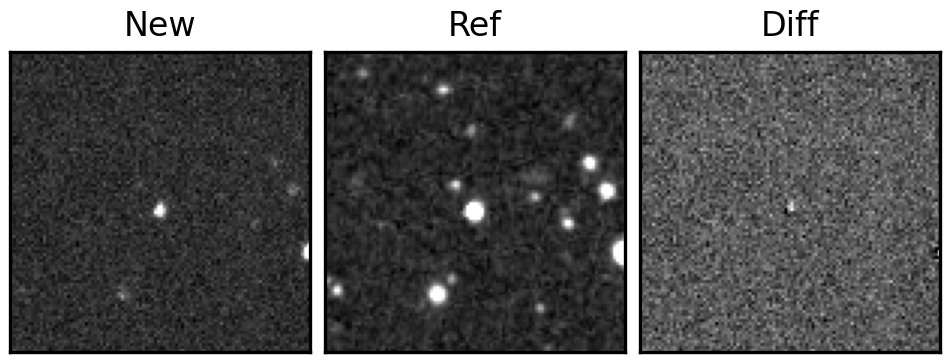
Label: bogus